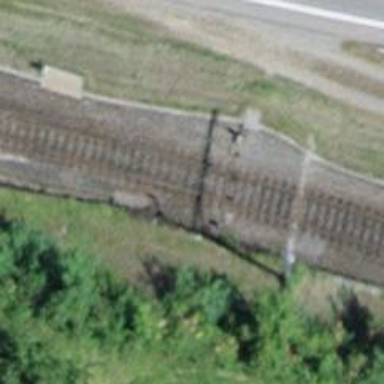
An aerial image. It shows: Railway switch.